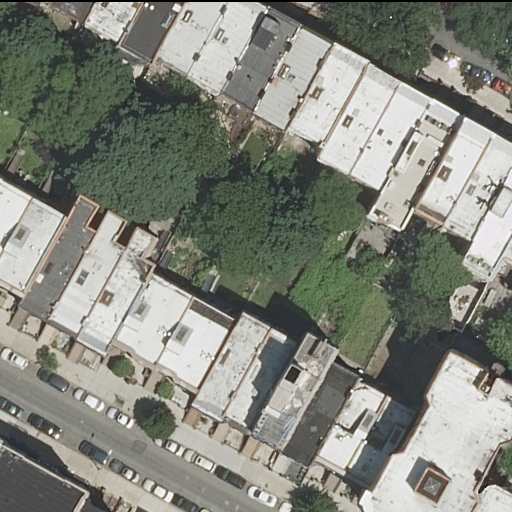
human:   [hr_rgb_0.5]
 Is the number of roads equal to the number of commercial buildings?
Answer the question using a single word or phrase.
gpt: no

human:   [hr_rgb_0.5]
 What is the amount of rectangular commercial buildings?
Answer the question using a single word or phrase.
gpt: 0

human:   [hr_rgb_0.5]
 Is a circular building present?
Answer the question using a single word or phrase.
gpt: no

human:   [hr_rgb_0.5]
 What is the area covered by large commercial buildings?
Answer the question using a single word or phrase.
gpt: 0m2

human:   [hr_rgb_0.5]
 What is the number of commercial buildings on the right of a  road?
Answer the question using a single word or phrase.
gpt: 0

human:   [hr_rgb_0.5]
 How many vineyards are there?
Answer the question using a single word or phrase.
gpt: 0

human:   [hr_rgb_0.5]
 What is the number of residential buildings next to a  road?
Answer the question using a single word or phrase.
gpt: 34

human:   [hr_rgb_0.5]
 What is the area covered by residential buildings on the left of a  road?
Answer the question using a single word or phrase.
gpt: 3194m2

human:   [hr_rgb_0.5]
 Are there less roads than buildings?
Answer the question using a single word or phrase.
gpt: yes

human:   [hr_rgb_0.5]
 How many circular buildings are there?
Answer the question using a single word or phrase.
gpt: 0

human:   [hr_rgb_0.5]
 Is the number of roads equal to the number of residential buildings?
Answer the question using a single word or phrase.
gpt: no

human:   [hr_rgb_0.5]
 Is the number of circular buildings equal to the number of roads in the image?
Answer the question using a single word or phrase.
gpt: no

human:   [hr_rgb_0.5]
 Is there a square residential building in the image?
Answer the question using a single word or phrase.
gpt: no

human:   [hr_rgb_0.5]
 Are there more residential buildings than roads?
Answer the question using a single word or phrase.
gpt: yes

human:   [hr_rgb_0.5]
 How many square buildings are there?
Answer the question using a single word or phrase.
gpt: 0

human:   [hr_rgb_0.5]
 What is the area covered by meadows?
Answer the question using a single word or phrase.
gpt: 0m2

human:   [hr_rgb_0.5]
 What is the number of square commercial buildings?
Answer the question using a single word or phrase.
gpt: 0

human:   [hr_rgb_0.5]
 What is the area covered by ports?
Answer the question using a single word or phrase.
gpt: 0m2

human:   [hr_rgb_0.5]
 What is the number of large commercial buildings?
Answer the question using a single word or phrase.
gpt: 0

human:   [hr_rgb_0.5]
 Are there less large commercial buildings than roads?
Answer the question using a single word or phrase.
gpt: yes

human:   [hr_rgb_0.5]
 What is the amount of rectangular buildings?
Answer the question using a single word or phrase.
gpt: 27

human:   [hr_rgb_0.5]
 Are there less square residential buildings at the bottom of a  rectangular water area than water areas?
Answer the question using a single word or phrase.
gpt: no

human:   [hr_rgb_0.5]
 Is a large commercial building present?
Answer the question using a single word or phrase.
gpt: no

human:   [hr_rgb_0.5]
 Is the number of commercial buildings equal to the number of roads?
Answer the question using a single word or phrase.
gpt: no

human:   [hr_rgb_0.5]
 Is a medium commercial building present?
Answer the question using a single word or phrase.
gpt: no

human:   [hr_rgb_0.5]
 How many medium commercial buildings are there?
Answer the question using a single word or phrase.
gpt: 0

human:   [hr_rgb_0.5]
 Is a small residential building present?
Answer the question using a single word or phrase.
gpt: yes

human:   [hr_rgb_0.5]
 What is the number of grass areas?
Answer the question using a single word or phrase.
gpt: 0

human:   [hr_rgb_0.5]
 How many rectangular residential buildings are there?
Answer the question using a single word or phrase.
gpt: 27

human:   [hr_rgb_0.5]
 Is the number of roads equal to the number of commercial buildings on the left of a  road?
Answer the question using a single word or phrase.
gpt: no

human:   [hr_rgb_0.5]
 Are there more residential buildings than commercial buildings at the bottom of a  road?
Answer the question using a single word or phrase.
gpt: yes

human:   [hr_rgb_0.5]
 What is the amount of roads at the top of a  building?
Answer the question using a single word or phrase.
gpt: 1

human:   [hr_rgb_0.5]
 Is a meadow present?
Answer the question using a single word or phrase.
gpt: no

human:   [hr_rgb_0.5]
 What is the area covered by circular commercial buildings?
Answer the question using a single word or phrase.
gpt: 0m2

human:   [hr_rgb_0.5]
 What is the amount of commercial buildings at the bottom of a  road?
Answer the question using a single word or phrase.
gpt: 0

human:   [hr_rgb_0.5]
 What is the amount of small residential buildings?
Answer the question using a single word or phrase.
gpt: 12